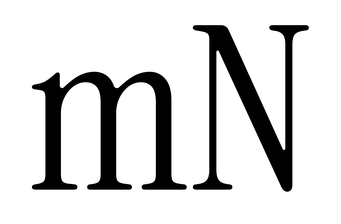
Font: InstrumentSerif-Regular